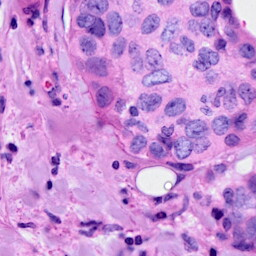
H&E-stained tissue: Breast